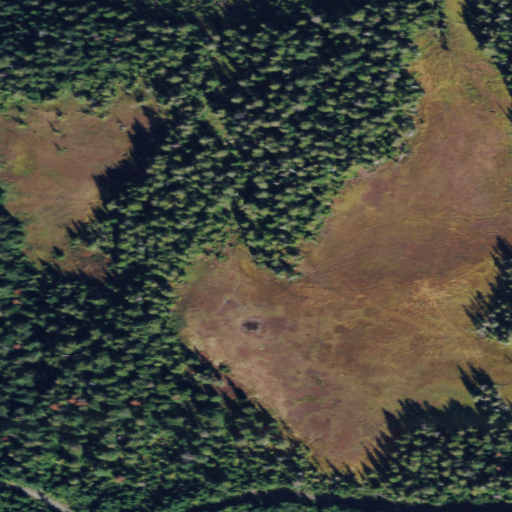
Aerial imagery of plain(s) in Washington named Dailey Prairie containing evergreen forest, herbaceous wetlands, and woody wetlands